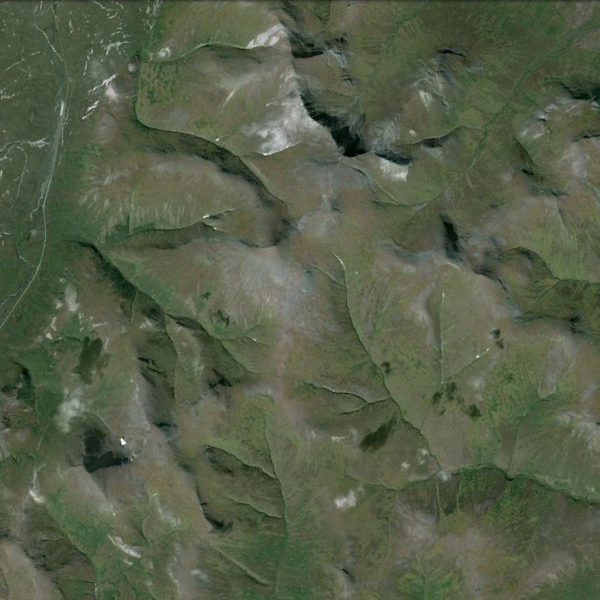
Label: Mountain